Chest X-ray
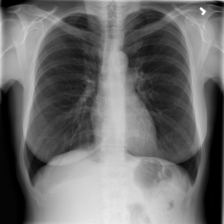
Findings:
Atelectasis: negative
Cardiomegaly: negative
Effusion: negative
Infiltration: negative
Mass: negative
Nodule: negative
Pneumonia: negative
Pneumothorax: negative
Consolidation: negative
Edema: negative
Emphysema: negative
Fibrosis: negative
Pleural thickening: negative
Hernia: negative